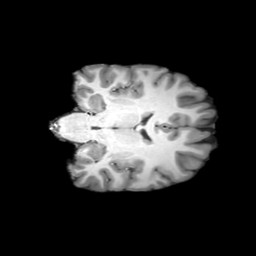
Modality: T1w
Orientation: coronal